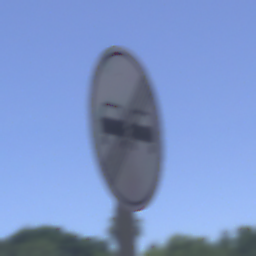
Verkehrszeichen: EndeUeberholverbot
Umgebung: Outdoor, Nature
Tageszeit: Midday
Wetter: Clear
Licht: Natural
Jahreszeit: Summer
Kontrast: HighContrast